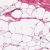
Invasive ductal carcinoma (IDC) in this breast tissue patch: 0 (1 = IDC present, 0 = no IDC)